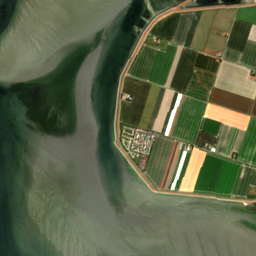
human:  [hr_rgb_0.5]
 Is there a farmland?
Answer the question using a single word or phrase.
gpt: yes

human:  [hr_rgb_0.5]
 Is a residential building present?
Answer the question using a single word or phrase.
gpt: yes

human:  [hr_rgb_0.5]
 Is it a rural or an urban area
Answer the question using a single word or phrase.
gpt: rural

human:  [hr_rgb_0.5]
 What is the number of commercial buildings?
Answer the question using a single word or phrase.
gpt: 1

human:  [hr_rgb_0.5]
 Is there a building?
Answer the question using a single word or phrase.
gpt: yes

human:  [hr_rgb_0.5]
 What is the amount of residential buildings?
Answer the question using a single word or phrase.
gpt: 68

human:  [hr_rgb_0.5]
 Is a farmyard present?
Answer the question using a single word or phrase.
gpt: yes

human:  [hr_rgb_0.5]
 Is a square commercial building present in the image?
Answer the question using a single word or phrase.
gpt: no

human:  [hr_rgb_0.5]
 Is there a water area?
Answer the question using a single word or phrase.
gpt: yes

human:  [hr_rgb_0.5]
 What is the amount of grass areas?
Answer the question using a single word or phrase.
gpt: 28

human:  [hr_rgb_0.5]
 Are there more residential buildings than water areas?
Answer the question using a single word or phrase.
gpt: yes

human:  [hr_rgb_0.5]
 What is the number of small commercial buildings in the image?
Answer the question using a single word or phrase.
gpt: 1

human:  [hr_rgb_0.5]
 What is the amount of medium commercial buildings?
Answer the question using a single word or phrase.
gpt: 0

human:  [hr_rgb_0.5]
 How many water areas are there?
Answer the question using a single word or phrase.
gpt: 4

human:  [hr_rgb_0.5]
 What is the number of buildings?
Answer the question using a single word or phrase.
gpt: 69

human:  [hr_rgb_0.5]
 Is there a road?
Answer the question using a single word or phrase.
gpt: yes

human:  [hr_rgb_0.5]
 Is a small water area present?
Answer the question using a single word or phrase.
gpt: yes

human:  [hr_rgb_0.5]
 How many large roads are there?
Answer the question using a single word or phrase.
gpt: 0

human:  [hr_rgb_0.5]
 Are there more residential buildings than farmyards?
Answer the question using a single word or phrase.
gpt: yes

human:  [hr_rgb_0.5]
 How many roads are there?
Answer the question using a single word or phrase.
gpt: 43

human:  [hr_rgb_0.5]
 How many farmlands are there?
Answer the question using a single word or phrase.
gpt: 16

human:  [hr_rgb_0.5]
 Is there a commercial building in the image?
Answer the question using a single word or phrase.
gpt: yes

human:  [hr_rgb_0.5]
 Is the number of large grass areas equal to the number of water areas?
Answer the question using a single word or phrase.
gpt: no

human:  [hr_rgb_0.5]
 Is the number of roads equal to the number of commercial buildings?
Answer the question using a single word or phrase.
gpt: no

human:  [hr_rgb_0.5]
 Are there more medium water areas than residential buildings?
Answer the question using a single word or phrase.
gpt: no

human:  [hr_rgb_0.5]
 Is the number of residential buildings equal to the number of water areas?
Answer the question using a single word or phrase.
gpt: no

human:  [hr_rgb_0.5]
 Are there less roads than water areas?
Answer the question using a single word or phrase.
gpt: no

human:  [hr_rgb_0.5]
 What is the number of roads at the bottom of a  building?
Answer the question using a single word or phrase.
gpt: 30

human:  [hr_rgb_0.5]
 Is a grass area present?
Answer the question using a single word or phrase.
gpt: yes

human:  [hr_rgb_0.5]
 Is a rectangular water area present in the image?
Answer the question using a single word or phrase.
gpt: yes

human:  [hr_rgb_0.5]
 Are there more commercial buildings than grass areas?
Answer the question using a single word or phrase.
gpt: no

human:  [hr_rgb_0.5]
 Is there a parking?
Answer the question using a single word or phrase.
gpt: yes

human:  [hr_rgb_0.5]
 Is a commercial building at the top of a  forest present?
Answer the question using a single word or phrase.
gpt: yes

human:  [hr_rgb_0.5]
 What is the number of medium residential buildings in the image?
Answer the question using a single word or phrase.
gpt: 0

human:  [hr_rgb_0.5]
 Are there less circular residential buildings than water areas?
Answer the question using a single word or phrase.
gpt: yes

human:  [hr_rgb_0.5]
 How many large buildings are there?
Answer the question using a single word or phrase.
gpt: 0

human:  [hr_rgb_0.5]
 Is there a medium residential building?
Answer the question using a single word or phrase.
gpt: no

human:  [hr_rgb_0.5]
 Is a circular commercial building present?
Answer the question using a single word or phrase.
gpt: no

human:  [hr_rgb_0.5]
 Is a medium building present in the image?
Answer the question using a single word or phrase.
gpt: no

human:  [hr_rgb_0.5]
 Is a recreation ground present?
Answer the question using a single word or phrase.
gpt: yes

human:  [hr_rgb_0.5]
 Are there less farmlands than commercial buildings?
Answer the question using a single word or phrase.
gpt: no

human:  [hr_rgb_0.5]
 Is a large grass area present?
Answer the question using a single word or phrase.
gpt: yes

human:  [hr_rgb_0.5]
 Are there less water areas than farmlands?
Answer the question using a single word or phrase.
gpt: yes

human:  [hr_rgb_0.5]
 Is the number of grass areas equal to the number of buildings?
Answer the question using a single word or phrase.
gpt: no

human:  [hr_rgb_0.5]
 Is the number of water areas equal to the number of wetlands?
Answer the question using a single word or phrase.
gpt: no

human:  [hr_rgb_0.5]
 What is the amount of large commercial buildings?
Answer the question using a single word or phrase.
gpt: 0

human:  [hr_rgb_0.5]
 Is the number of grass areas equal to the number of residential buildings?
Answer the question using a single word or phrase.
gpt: no

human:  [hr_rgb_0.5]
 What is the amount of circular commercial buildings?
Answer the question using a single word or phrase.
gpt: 0

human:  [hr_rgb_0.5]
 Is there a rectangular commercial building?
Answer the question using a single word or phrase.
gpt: yes

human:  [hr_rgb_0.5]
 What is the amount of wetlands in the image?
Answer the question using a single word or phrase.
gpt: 2

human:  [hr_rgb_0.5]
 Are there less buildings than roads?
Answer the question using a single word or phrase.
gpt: no

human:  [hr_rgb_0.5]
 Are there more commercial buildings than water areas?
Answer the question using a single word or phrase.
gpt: no

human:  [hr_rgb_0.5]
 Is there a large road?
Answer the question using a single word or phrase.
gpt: no

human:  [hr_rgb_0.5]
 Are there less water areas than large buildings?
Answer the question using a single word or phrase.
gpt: no

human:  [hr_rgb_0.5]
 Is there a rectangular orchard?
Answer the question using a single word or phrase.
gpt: no

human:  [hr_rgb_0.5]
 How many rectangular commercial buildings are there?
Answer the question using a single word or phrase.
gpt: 1

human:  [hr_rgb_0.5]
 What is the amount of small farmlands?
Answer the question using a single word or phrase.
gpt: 0

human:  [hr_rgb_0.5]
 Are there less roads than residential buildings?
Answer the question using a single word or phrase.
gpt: yes

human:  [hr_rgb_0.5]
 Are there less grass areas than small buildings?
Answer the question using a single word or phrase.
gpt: yes

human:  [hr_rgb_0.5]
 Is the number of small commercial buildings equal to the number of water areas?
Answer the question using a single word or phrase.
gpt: no

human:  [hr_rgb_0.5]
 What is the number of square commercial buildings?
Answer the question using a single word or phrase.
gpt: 0

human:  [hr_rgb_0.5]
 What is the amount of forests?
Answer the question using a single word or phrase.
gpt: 8

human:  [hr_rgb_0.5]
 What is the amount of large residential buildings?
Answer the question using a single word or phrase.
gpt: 0

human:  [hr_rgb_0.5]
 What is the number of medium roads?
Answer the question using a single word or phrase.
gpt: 0